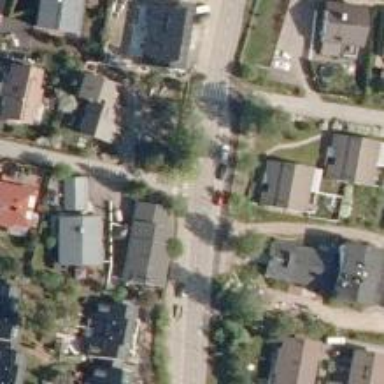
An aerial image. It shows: Road with "give way" sign.